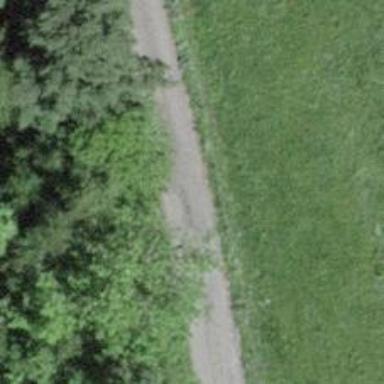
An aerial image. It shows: Paved track with grade1 quality.